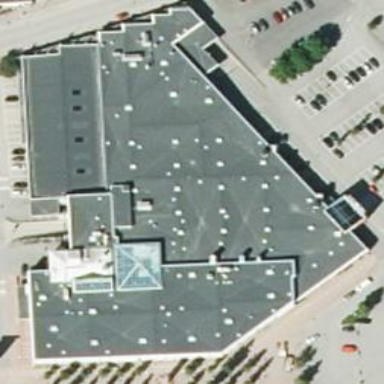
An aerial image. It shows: Retail building which is mall.